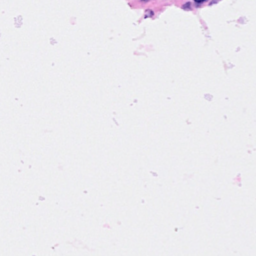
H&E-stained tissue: Breast